Question: The 'UserControl' class offers me events like 'SizeChanged'. So I can do any actions on my control when the size is changed:
XAML:
'''
<UserControl x:Class="TestControl"
xmlns="http://schemas.microsoft.com/winfx/2006/xaml/presentation"
xmlns:x="http://schemas.microsoft.com/winfx/2006/xaml"
xmlns:mc="http://schemas.openxmlformats.org/markup-compatibility/2006"
xmlns:d="http://schemas.microsoft.com/expression/blend/2008"
mc:Ignorable="d"
Loaded="UserControl_Loaded" SizeChanged="UserControl_SizeChanged">
'''
CODE BEHIND:
'''
private void UserControl_SizeChanged(object sender, SizeChangedEventArgs e)
{
// do anything
}
'''
Now I'd like to find out when the rotation of my control is changed, too. However, the 'UserControl' class does not offer me a RotationChanged-Event.
The reason I want to track the rotation is I got some elements in my user control that I would like to rotate back, so they are always aligned to the horizontally axis / orientation of the application. (Other parent elements won't be rotated, so I don't have to care about those.)
Here is an image that illustrates the thing I want to archive a bit more:

The black box is the user control while the red box is an 'UIElement' in my user control. Default state is on top.
When the user is rotating my control (bottom sample) I want to back-rotate the element in my control. If there is no 'RotationChanged' event, how else can I do it?
To the given solution of Sheridan I want to mention the event has to subscribed in the Loaded event of my user control. And in the Changed event I can simply cast to 'RotateTransform' and check for null. On the initial rotation I have to try to cast this.RenderTransform to 'RotateTransform' or 'TransformGroup' (that children I can to loop through) at the Loaded event. On this way I get my angle.
BUT, if you are trying to archive the same as I did, there is a further problem, because the designer will override your 'RenderTransform' node, thus the 'RenderTransform.Changed' event will be lost. I separated it as own question here on StackOverflow: <URL>
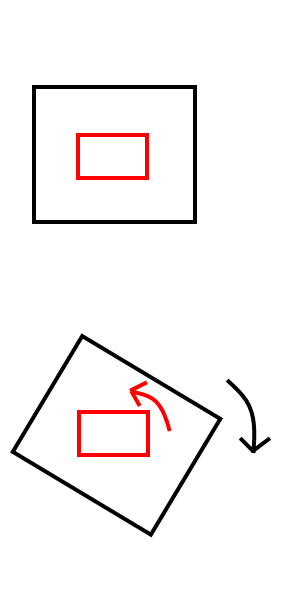
Answer: There is no 'RotationChanged' event on the 'UserControl' class because rotation is not performed by that class. Instead in WPF, rotation is performed by the <URL>.
'''
RotationTransform transform = new RotationTransform();
transform.Changed += OnRotationChanged;
'''
...
'''
public void OnRotationChanged(object sender, EventArgs e)
{
...
}
'''